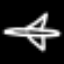
Label: airplane